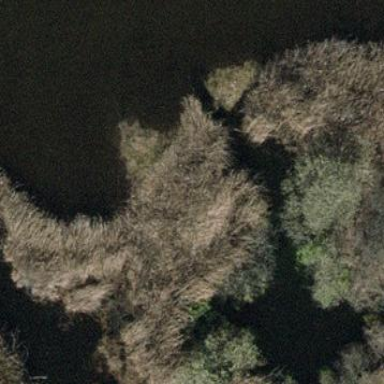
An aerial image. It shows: Pond surrounded by natural water.